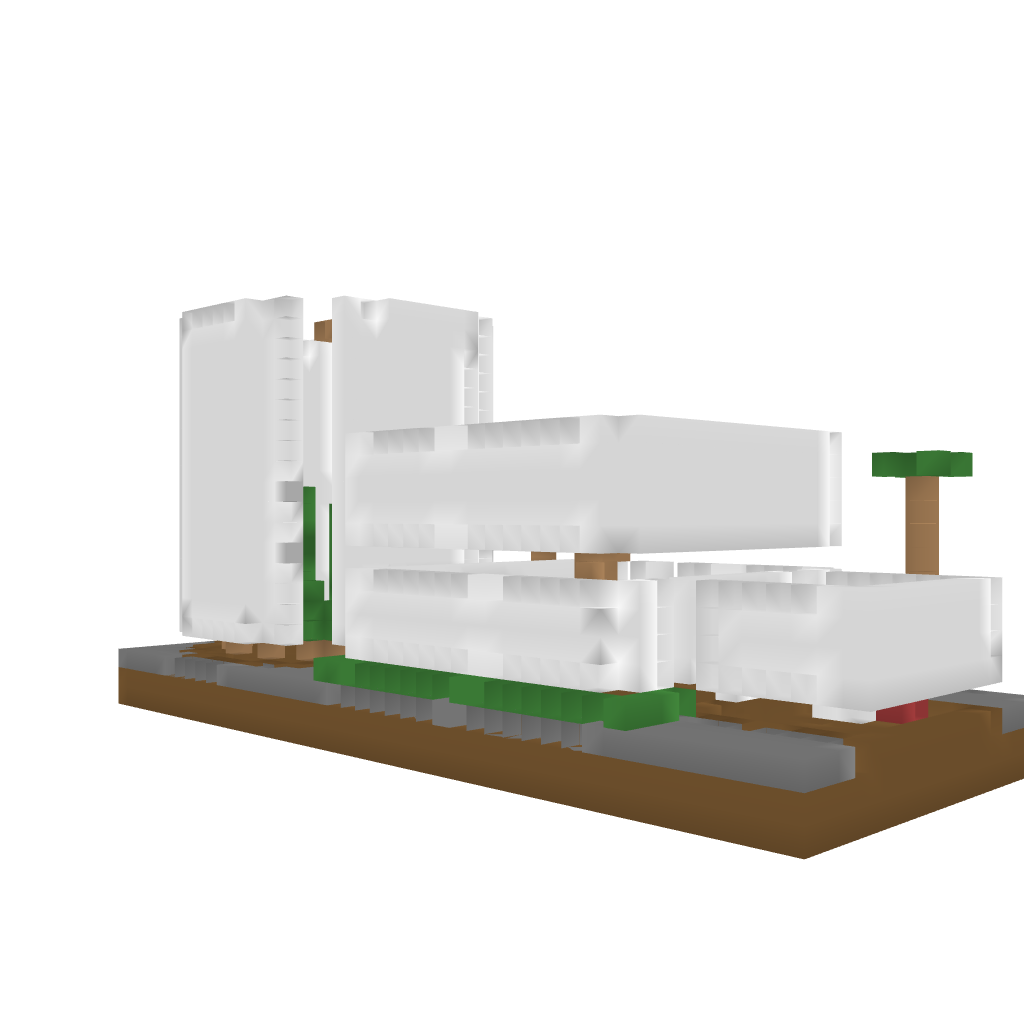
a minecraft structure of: The Maymont Home bad low quality